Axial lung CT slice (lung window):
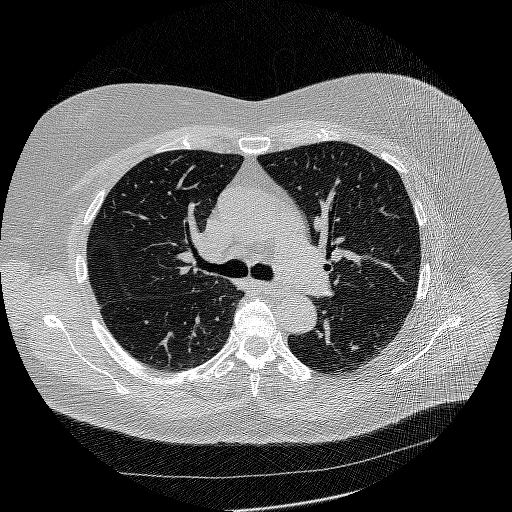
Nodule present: no